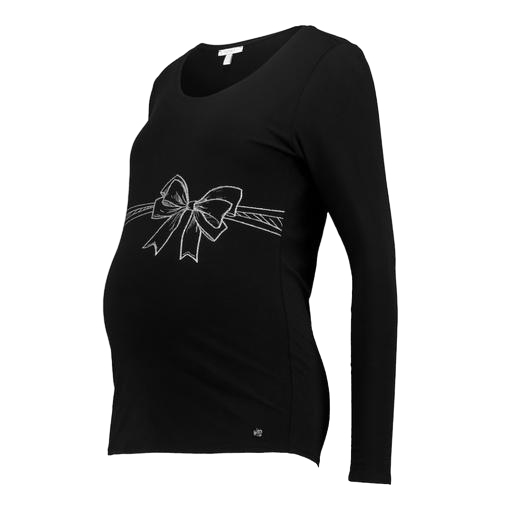
black bow detail t-shirt, blue maternity top embroidery, t-shirt twist graphic, white background